Question: I have an App which is rejected which behaves as the Twitter App on the ground that:
> 10.4 Apps that create alternate desktop/home screen environments or simulate multi-app widget experiences will be rejected
with as description:
> We found your app includes a dashboard view which presents multiple
windows at once, and is therefore not in compliance with the App Store
Review Guidelines.The iOS Human Interface Guidelines allow for multiple screens in an
app but access to these screens should always be sequential, never
simultaneous. Please see the attached screenshot/s for more information.It would be appropriate to modify your app by determining an alternate
way users can accomplish the same task in a single screen or a
sequence of screens.
The screenshot attached is seen below. Can anybody explain what exactly the reason is, looking at the Twitter App. Anybody with a similar experience and a possible solution apart from completely dashing the current interface and putting the ordinary split view controller in?

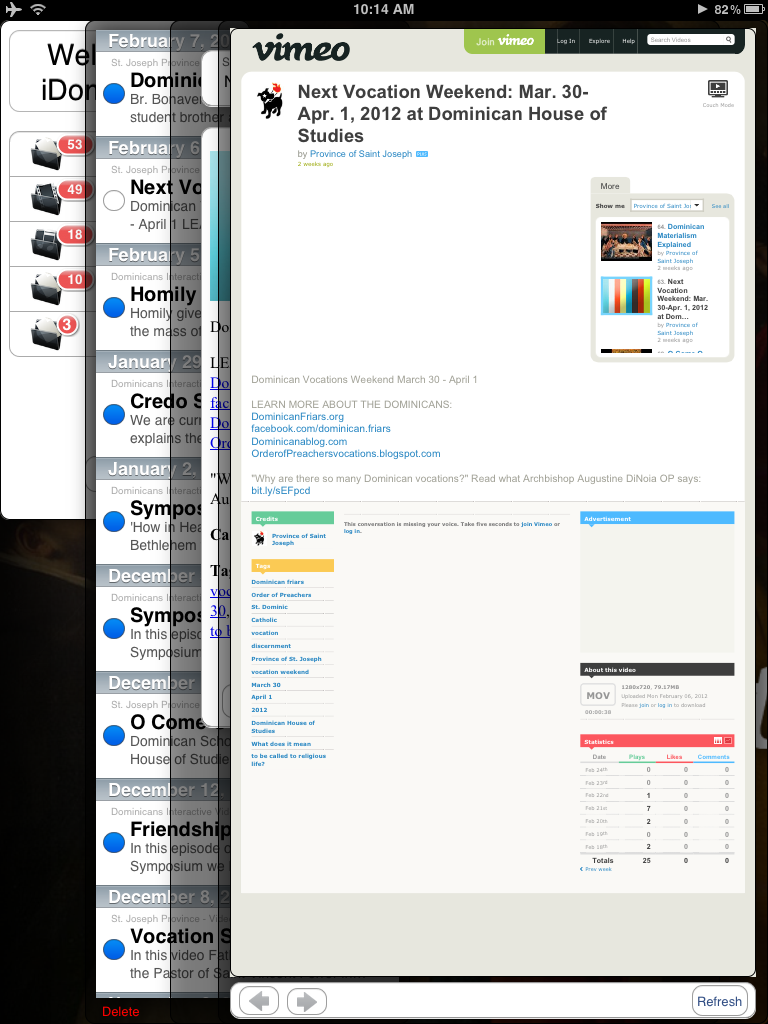
Answer: While I applaud your implementation, it wont make Apple approve you any faster or even at all.
The reason they are rejecting, as they say, is because you can interact with all of those views at once. Standard navigation would push one view over the top of the last using the navigationController and sliding effect. Because Apple views this as a widget type effect where everything is all still running at the same time, you are getting the boot.
One suggestion might be to take a look at how Path and Facebook are implementing the navigation controllers with the slide out effect. You could probably implement something similar where you can just slide the old and the new views on screen. You still need to completely obscure the other views I think to pacify Apple for this rejection. Sorry their ruling wasn't more favorable. Good luck with your appeal and/or corrections.